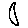
Label: moon